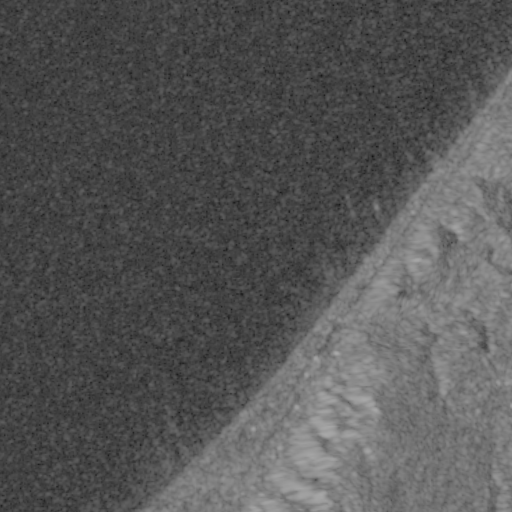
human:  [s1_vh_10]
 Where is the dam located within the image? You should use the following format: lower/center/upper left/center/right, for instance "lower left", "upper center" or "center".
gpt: The dam is located in the lower right of the image.
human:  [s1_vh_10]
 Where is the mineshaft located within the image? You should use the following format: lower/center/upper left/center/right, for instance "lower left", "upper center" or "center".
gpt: The mineshaft is located in the lower right of the image.
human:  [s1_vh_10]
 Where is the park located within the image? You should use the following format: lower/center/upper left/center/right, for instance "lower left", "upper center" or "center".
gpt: The park is located in the lower center of the image.
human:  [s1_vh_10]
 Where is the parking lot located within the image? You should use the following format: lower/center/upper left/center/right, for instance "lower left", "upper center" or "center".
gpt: The parking lot is located in the lower right of the image.
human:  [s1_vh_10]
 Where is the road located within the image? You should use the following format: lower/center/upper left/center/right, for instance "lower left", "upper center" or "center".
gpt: There is no road in the image.

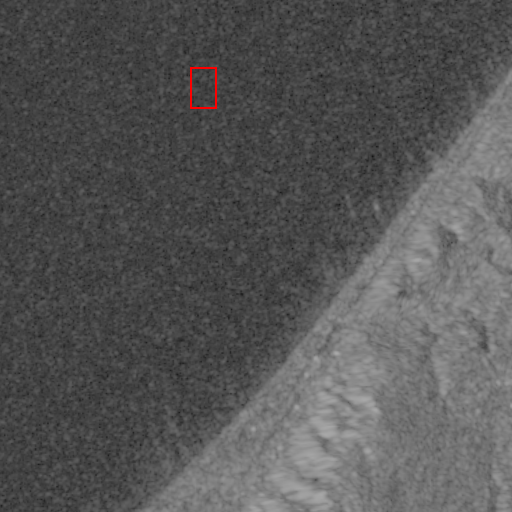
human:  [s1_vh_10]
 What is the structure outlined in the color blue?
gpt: There is no blue outline.
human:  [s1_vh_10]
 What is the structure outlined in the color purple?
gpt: There is no structure outlined in purple.